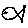
Label: fish